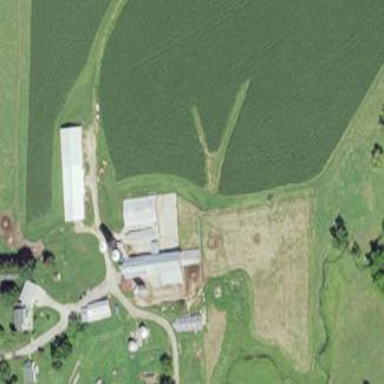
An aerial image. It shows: Farmyard area.